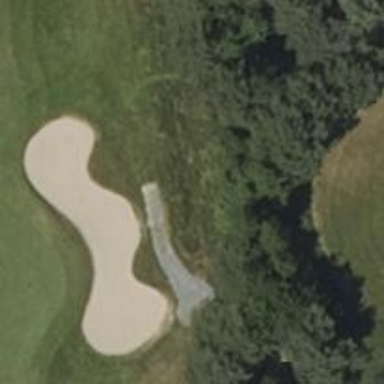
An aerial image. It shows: Bunker on golf course.